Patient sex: M
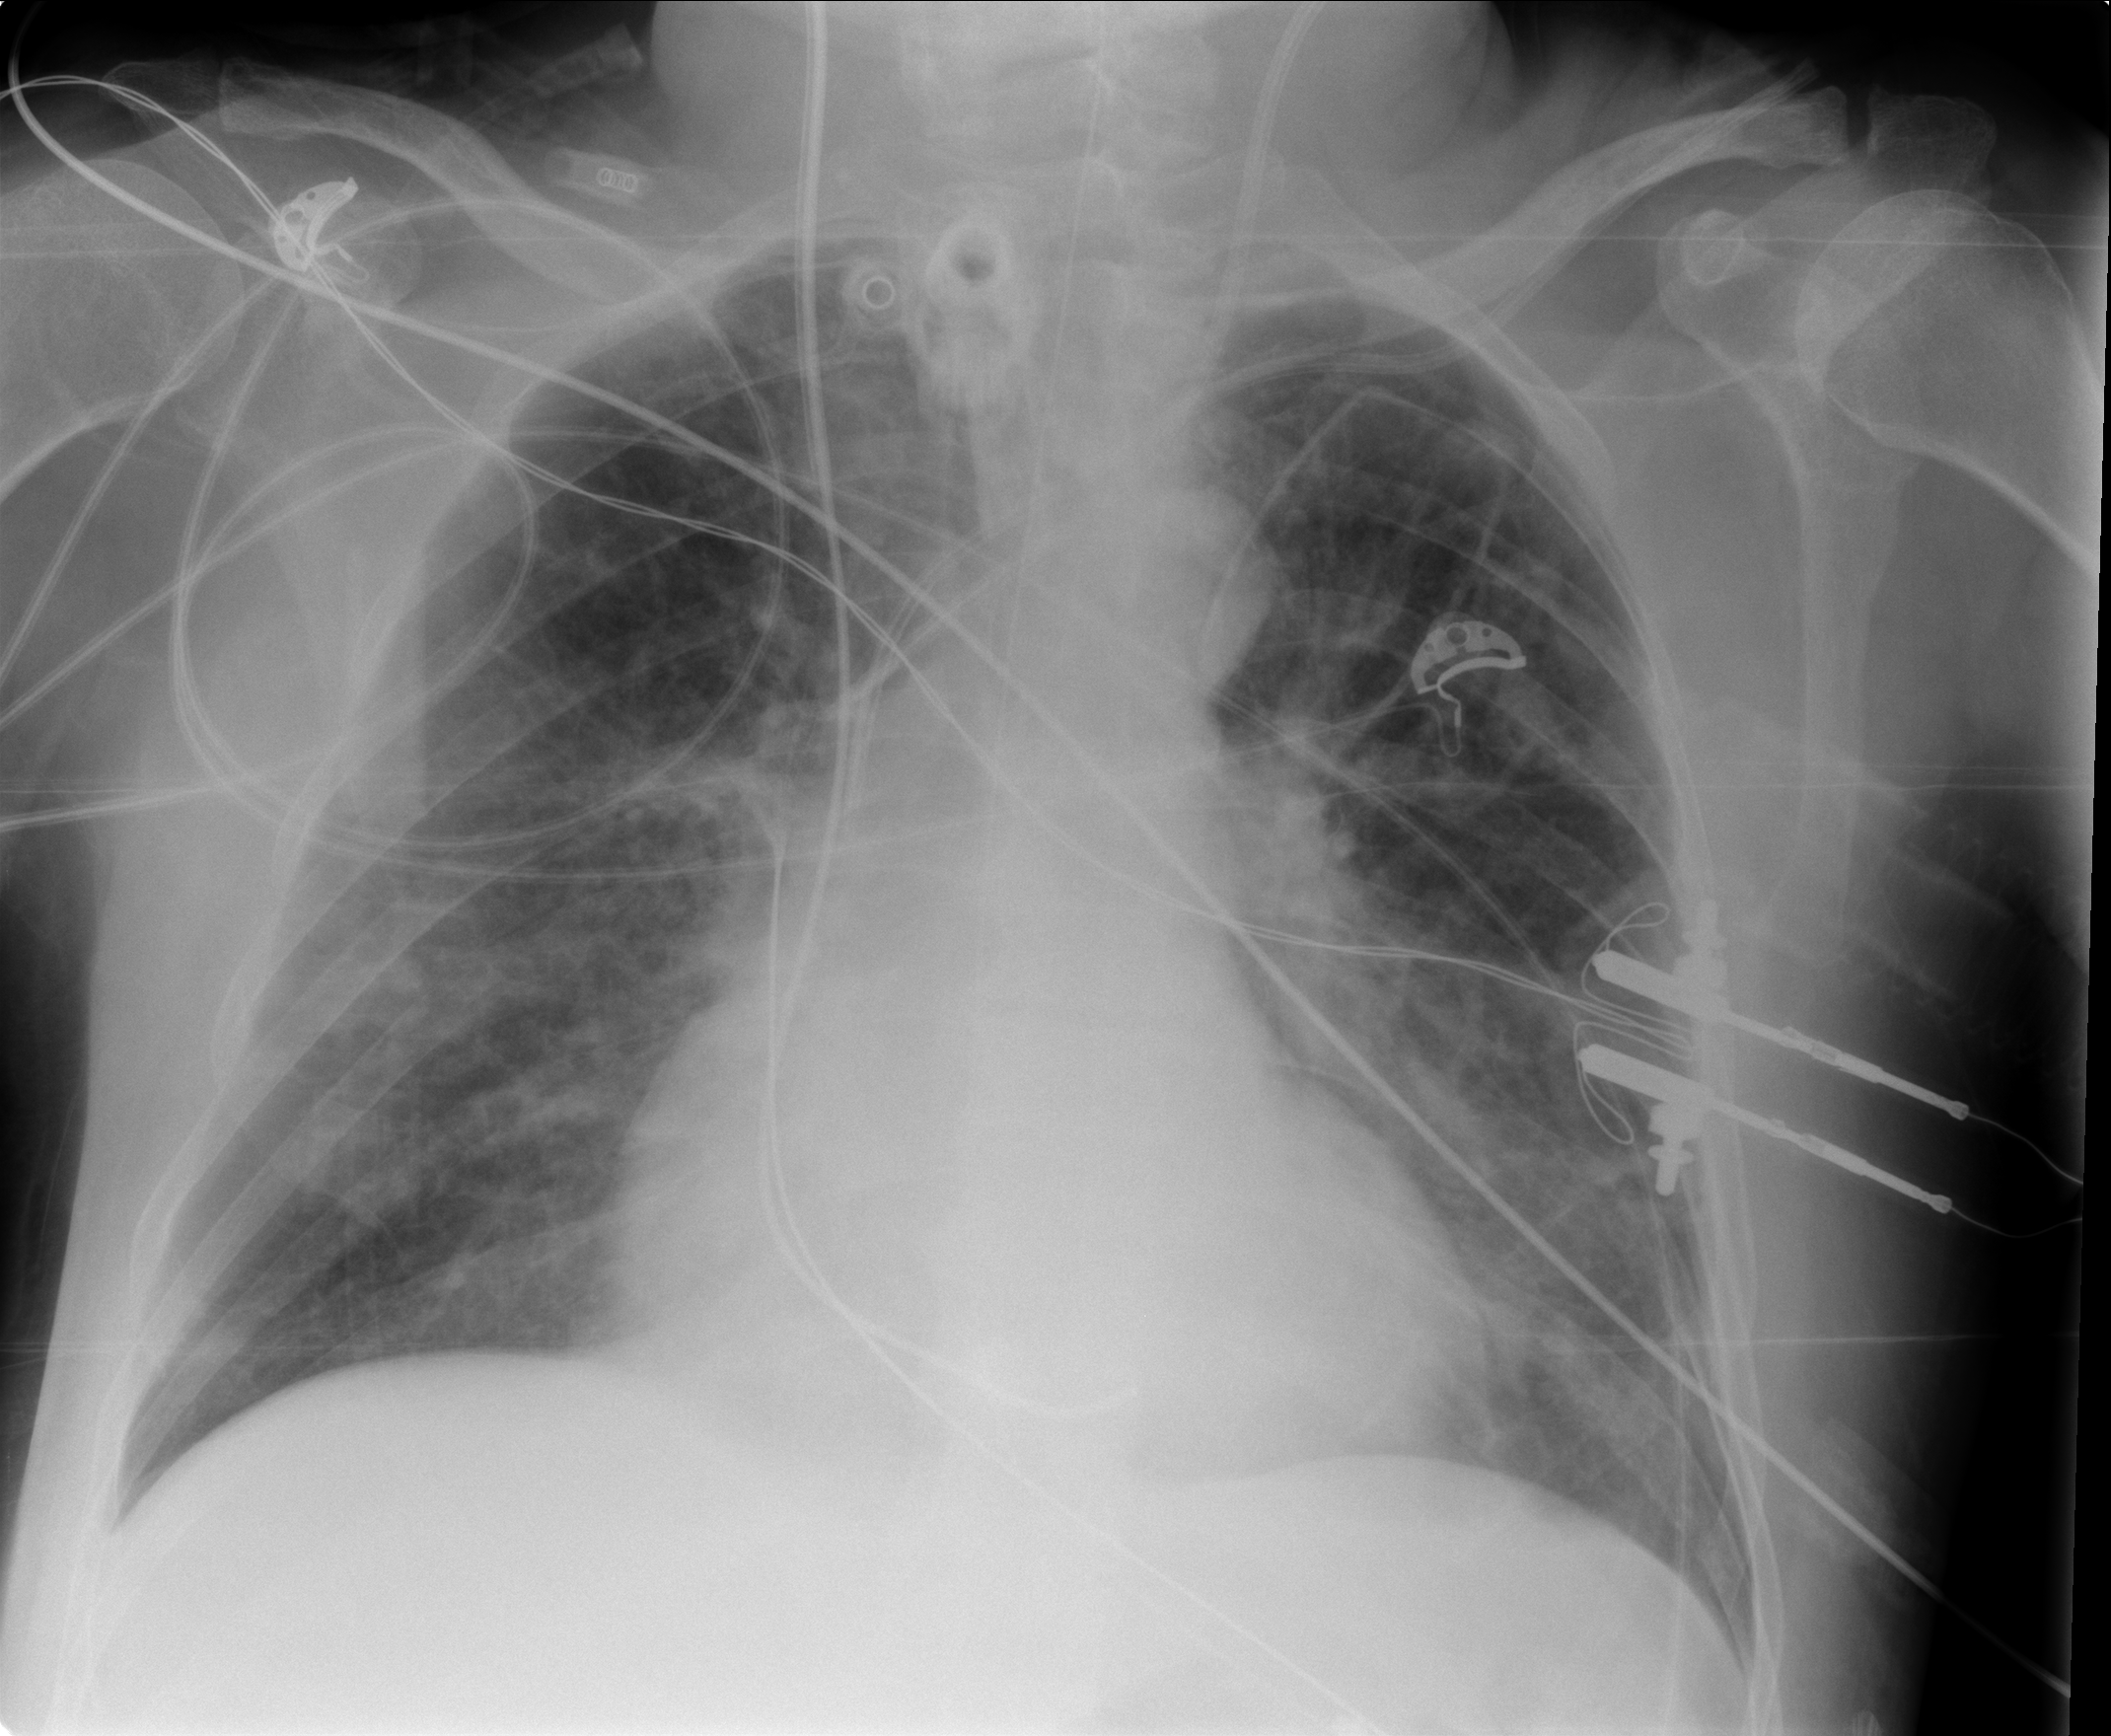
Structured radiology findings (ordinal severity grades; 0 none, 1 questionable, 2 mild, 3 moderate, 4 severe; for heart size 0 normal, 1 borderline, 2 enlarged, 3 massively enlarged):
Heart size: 2
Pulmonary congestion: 3
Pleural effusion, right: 0
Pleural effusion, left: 0
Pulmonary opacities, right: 2
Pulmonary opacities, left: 2
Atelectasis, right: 0
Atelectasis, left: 0